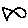
Label: fish